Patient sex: M
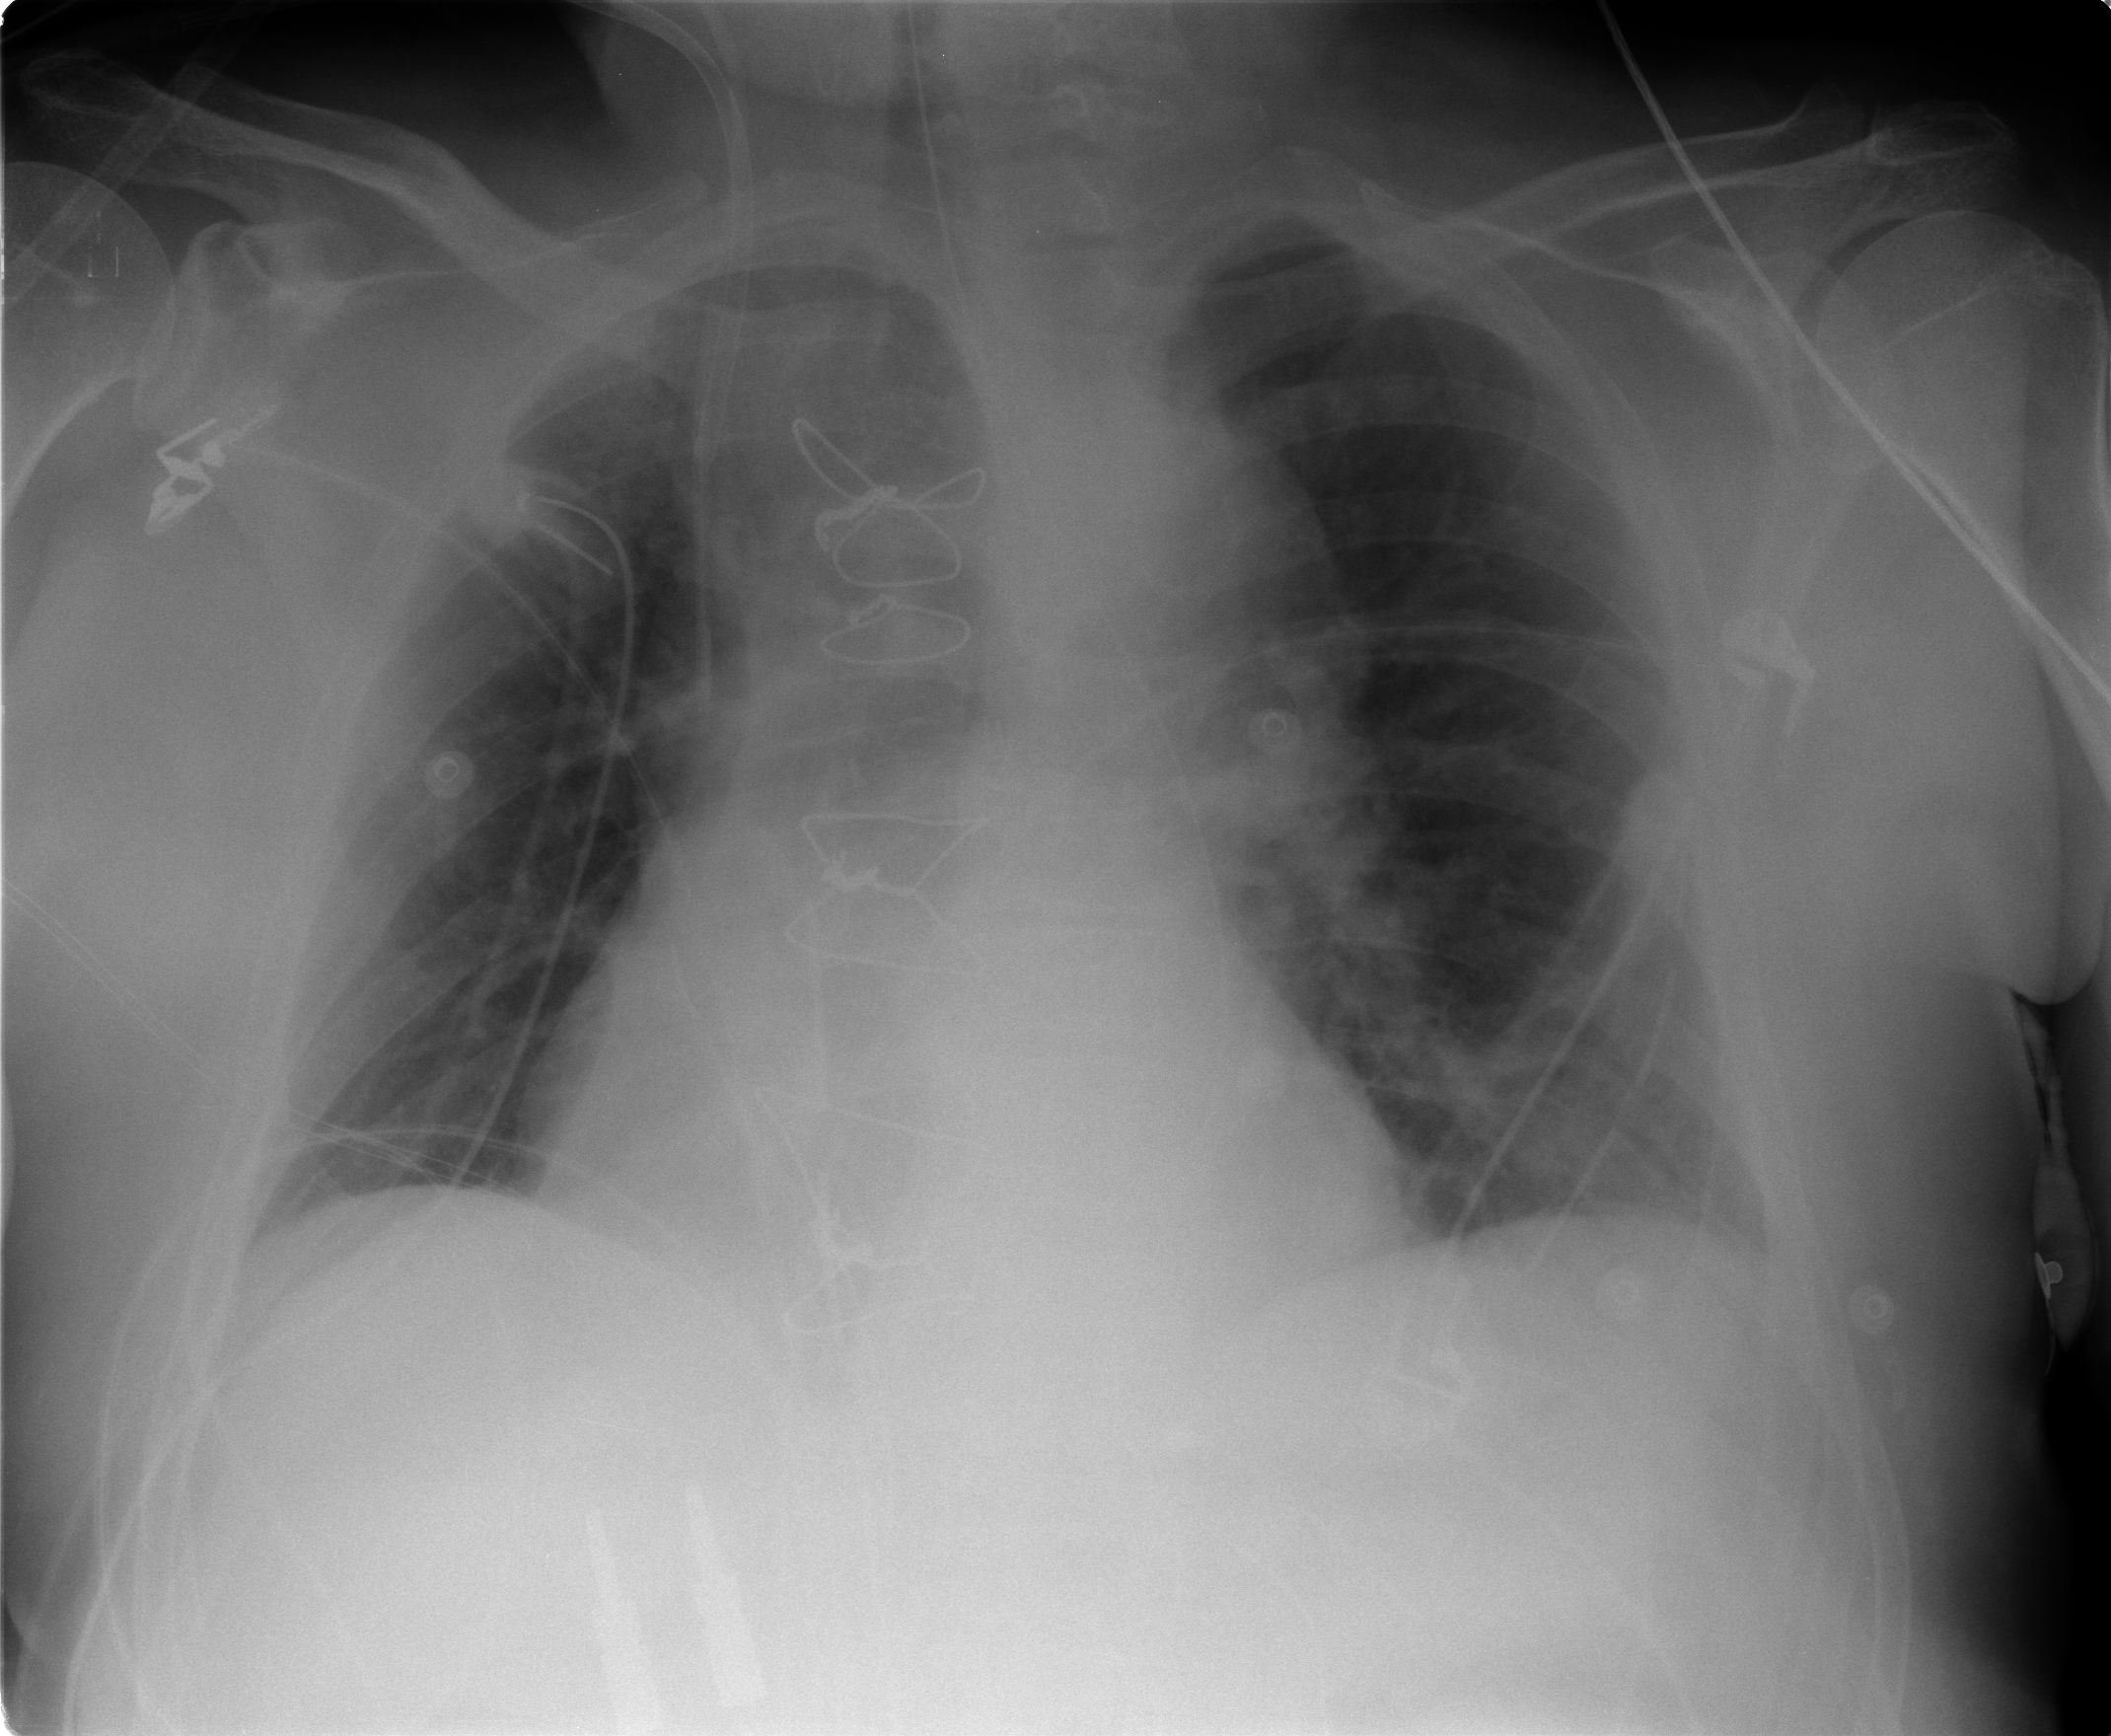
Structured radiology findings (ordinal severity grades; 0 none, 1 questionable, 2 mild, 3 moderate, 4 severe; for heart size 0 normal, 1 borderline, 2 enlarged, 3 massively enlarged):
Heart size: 1
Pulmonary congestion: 2
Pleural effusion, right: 0
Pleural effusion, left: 2
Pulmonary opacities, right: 0
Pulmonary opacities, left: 2
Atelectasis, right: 0
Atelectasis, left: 2